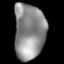
Tissue: lung
Cell type: T cells
Senescence score: 0.1745
Nuclear area (px): 1692
Mean DAPI intensity: 141.173